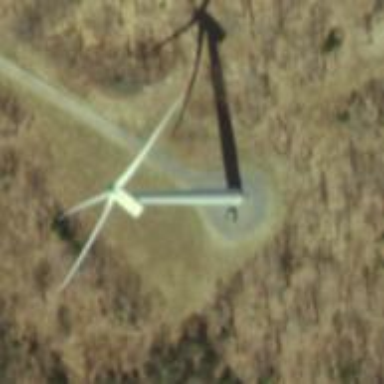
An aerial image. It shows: Wind generator in the form of horizontal axis wind turbine.